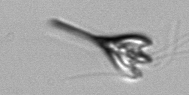
Label: Pyramimonas_longicauda